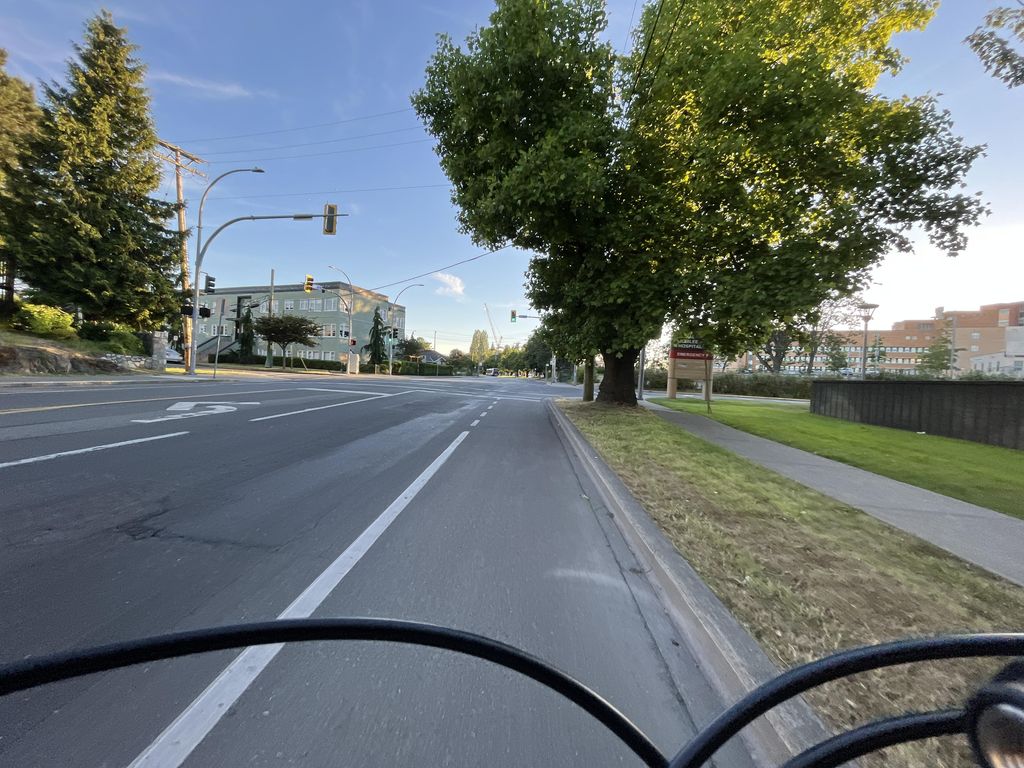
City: victoria